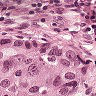
Metastatic tissue present: yes